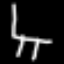
Label: chair